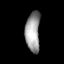
Tissue: lung
Cell type: Epithelial cells
Senescence score: 0.1724
Nuclear area (px): 567
Mean DAPI intensity: 156.335